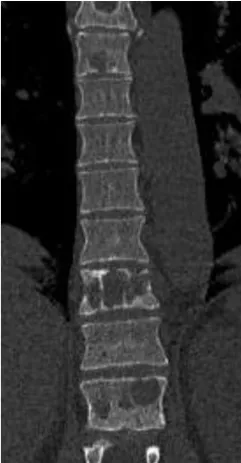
Computed tomography (CT) of the thoracic spine. Coronary. CT scans revealing multiple osteolytic lesions.
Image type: radiology (ct)